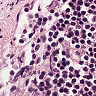
Metastatic tissue present: no